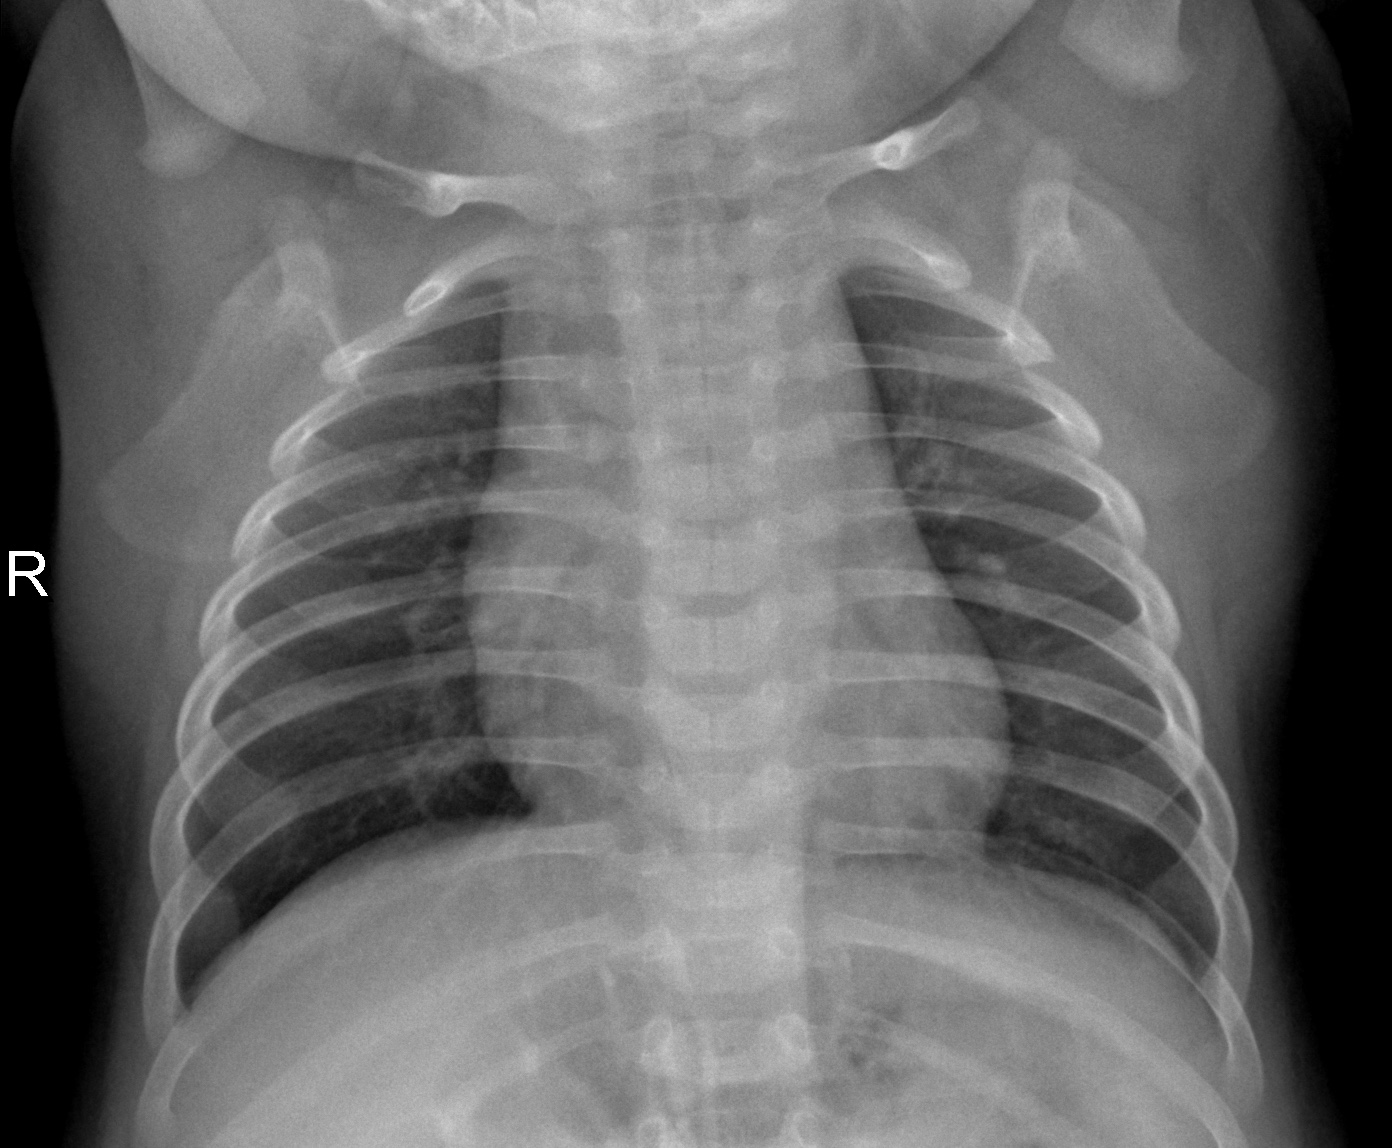
Diagnosis: NORMAL